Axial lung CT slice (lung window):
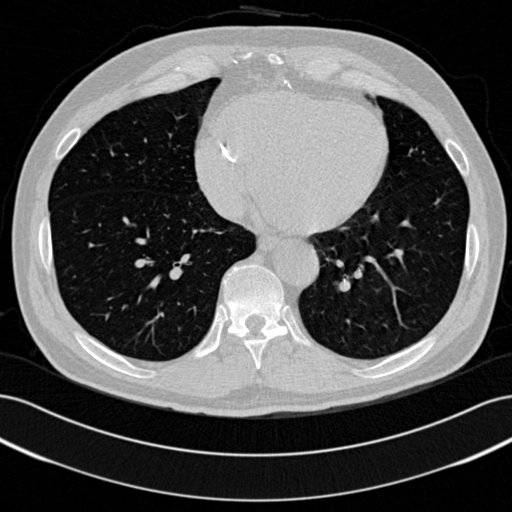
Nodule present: no